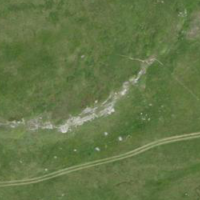
EUNIS habitat code: 26
Species observed at this site:
Empetrum nigrum
Calluna vulgaris
Vaccinium vitis-idaea
Dryas octopetala
Dactylorhiza viridis